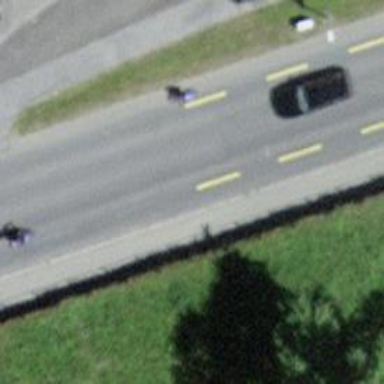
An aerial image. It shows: Bus stop with platform for public transport.